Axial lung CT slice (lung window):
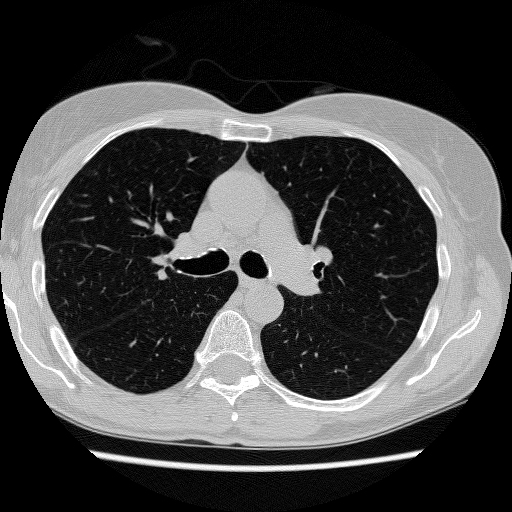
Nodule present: no